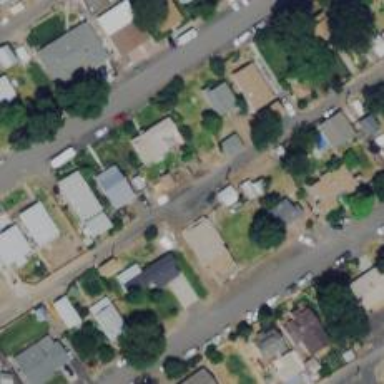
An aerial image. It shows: Alleyway designated as service road.